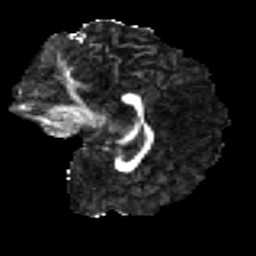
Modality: FA
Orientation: sagittal
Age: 19
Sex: male
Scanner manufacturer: ge
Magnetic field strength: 3 T
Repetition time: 7.8 s
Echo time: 0.0606 s